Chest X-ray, PA view. Patient: 59 years old, sex M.
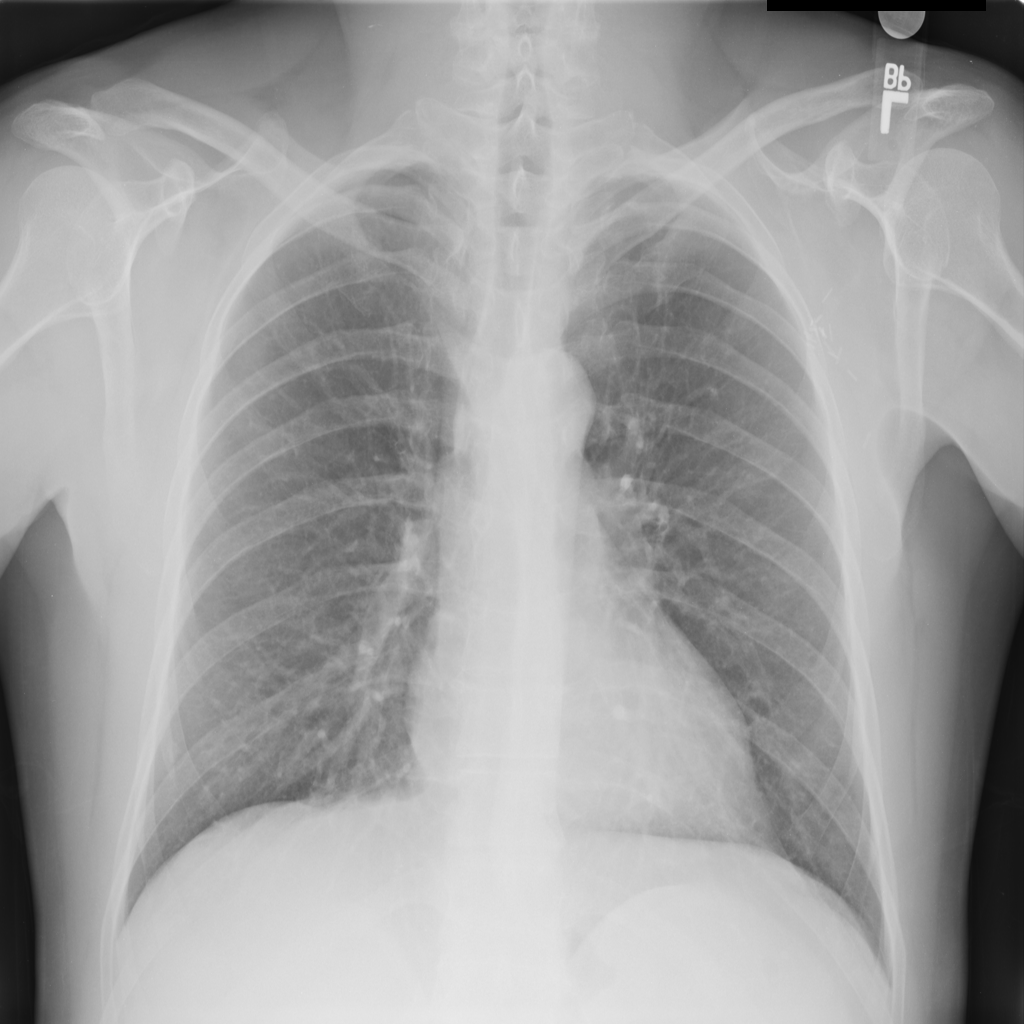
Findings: No Finding